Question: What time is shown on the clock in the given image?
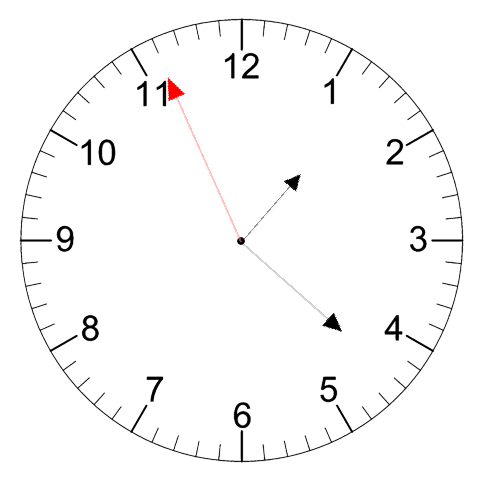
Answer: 01:21:56